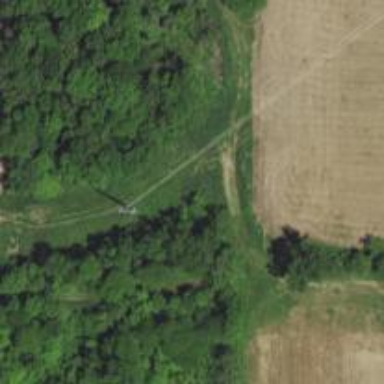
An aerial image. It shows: Power pole.